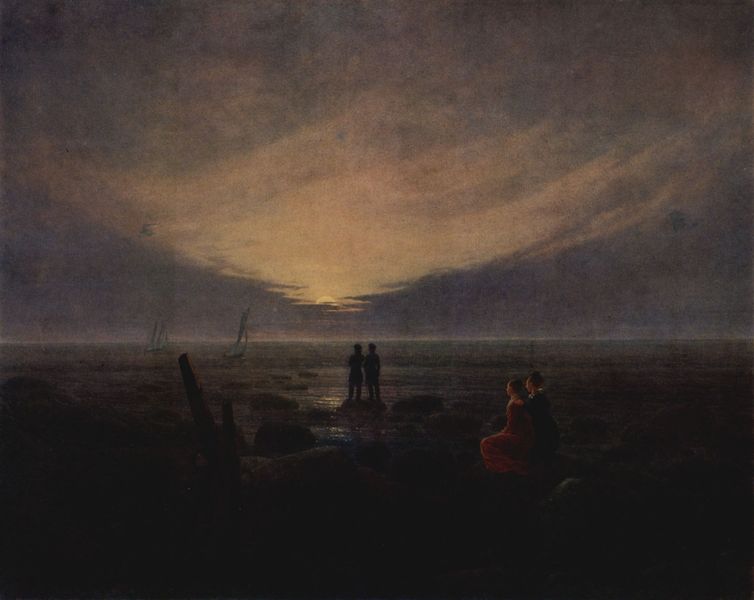
Titel: Mondaufgang am Meer
Künstler: Caspar David Friedrich
Standort: Sankt Petersburg
Institution: Eremitage
Schlagwörter: blau, dunkel, felsen, gemälde, himmel, kopf, meer, schatten, wasser, wolken, frauen, gelb, landschaft, menschen, mädchen, see, sitzen, ufer, abend, braun, frau, grau, hell, holz, kleid, kleider, köpfe, licht, männer, nacht, orange, schwarz, vordergrund, weiss, blick, rot, schleier, wolke, kragen, mensch, sehen, spitze, stehen, stein, steine, schauen, öl, dämmerung, ferne, horizont, kalt, morgen, natur, sonnenaufgang, spiegelung, stamm, weite, flach, sonne, sitzend, stehend, paar, england, rosa, zart, boot, boote, beine, bein, dutt, küste, ruhig, schiff, schiffe, segel, segelboot, segelschiffe, strand, wellen, liebe, ruhe, zwei, beobachten, zuschauer, mast, segelschiff, warm, nebel, sonnenuntergang, klein, figuren, masten, stille, friedrich, romantik, beobachter, flut, treibholz, turner, untergang, unwetter, aufgang, deutsch, tiefe, nachdenken, still, abendstimmung, segelboote, betrachter, schauspiel, schwestern, ozean, ebbe, vier, pärchen, mond, linie, pfahl, rückenfigur, mondschein, bläulich, rückenfiguren, romatisch, schein, sehnsucht, romantisch, sonnenschein, kühl, schwaden, reflex, caspar david friedrich, cdf, gelblich, dresden, brüder, david, verloren, genießen, paare, windstill, distanz, feucht, mondaufgang, rotes kleid, caspar, freidrich, fru, naturschauspiel, ruhige see, unendlichkeit, caspar david, nächtlich, vertrautheit, doppelfigur, altdeutsche tracht, doppelfiguren, friedrichs, monuntergang, sonnebuntergang, treibholf, national, duester, menschen+, pfafl